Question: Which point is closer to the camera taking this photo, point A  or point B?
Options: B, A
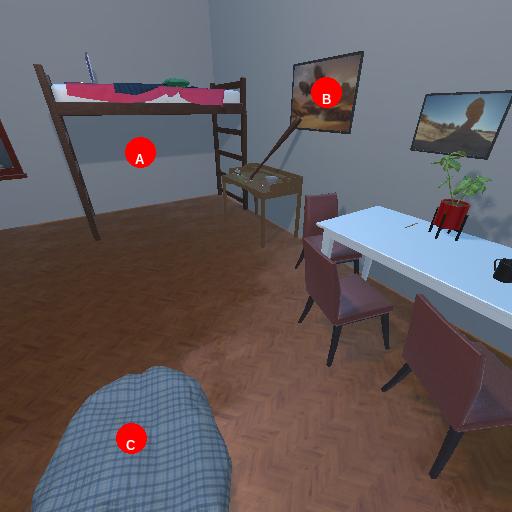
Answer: B